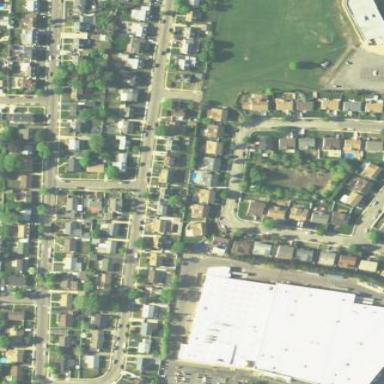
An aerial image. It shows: Residential area consisting of single-family homes.